Question: I have a JSF page with xhtml and java file.
In my xhtml page, I use this to display data:
'''
<h:outputText style="font-weight: bold;white-space: pre" value="Failing Program:" />
<h:outputText style="" value="#{registerData.fp}" styleClass="courierFont"/>
'''
And in my java file, I read the content from a text file and substring it as:
'''
fp = genRegStr.substring(998,1058);
'''
It displays the output as:

The gap between failing program and content is needed and is my css. But is there a way to erradicate the space between the
'''
Z2S0 OBJ-z2s0sx +000011BC TRC-COA4 LOADSET-BASE
'''
I tried the replaceAll function in java but doesnt seem to work. Any other way using css or even java? All i need is to remove extra spaces and leave only one space inbetween the content.
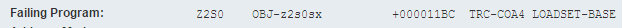
Answer: Use 'trim()' with 'replaceAll(" +", " ")' as following:
'''
String before = "Z2S0 OBJ-z2s0sx +000011BC TRC-COA4 LOADSET-BASE";
String after = before.trim().replaceAll(" +", " ");
'''
'trim()' will truncate leading and trailing spaces, while 'replacAll()' with this expression '" +"' will replace multiple spaces present in the string with single space.